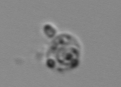
Label: Amoeba